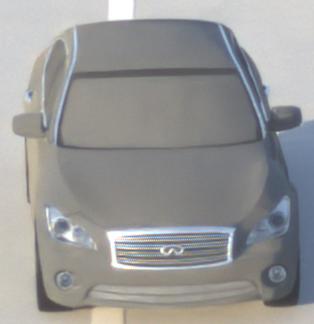
Make: Infiniti
Model: M 37
Detailed model: M (Y51)
Model produced from: 2010/10
Model produced until: 2013/11
Doors: 4
Color: gray
Road condition: dry road
Daytime: sunrise or sunset
Contrast: low contrast